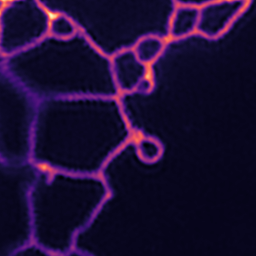
Label: Super-resolution ER image